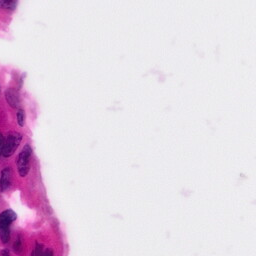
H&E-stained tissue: Pancreatic